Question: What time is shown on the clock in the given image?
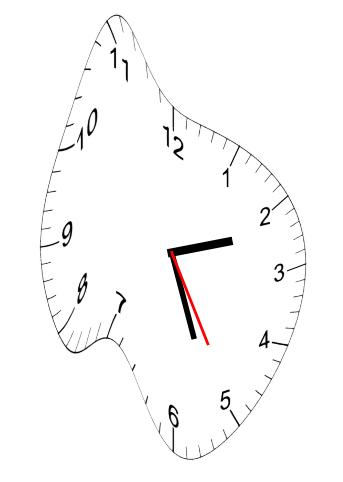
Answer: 02:26:25